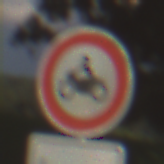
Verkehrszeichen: VerbotKraftraeder
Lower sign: ZeitangabenMitBeschraenkungAufWochentage8
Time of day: MorningAfternoon
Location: Outdoor (Nature)
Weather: Clear
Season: NotSpecified
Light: Natural